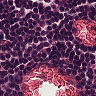
Metastatic tissue present: no